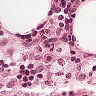
Metastatic tissue present: no